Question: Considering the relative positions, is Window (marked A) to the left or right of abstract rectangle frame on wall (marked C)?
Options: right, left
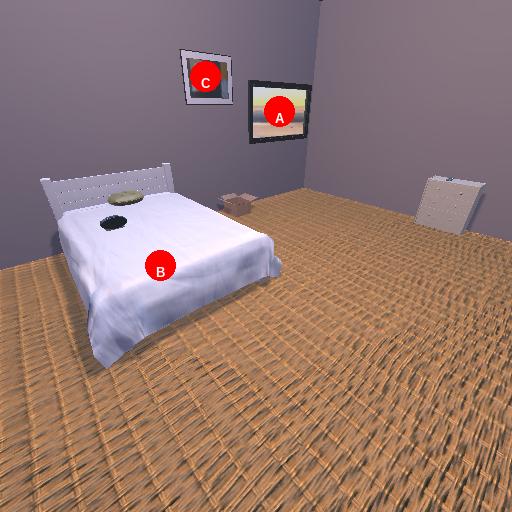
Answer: right